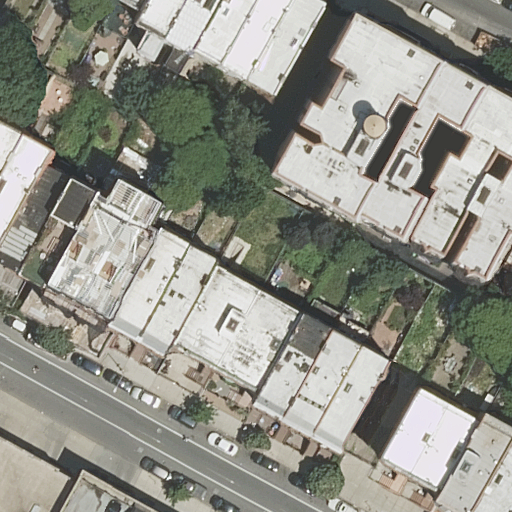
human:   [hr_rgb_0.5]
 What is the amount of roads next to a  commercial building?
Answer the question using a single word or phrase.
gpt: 0

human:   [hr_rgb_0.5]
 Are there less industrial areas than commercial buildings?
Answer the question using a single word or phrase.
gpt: no

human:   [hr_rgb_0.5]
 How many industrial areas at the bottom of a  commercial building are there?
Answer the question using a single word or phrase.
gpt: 0

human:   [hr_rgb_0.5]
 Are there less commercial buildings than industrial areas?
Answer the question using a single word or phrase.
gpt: yes

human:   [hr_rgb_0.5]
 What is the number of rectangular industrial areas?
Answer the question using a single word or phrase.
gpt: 1

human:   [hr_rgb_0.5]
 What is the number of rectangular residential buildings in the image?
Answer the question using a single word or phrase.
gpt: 17

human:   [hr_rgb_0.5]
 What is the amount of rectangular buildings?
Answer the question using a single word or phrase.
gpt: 17

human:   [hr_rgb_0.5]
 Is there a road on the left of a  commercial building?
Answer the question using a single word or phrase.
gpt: no

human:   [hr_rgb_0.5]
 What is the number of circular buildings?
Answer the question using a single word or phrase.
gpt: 0

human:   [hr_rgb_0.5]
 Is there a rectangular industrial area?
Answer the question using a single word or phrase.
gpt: yes

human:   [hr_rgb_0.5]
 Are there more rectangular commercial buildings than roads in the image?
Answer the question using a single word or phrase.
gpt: no

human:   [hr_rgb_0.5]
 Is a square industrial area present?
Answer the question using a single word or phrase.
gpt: no

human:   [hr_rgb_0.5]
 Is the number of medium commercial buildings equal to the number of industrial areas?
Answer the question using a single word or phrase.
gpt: no

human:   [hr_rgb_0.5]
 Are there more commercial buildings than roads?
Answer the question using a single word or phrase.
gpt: no

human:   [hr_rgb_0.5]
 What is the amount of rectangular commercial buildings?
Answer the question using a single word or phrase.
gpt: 0

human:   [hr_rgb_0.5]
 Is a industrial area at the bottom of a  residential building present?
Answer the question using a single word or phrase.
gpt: yes

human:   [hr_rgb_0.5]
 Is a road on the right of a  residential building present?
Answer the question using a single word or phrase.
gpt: yes

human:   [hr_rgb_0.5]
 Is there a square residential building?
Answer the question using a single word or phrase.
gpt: no

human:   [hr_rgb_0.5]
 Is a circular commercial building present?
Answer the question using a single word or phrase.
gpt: no

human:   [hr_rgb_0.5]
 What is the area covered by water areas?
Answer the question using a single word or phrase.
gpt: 0m2

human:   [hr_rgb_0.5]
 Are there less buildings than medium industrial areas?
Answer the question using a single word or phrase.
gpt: no

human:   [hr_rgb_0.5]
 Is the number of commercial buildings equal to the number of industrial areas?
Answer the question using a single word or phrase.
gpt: no

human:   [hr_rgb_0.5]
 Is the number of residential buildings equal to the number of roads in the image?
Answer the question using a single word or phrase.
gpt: no

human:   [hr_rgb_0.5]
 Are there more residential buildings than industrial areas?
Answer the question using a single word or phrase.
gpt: yes

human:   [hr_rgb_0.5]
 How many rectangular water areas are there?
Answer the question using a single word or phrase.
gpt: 0

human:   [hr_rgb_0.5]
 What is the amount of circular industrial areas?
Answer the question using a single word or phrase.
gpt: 0

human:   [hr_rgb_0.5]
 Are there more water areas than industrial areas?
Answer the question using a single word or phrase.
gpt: no

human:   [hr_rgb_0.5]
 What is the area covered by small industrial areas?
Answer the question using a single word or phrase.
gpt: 0m2

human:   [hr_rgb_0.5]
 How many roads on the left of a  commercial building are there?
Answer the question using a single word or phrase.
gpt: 0

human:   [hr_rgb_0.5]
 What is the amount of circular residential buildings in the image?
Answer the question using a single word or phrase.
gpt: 0

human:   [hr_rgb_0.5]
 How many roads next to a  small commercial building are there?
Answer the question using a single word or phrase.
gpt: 0

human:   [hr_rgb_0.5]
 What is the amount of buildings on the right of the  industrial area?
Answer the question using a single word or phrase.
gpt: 5

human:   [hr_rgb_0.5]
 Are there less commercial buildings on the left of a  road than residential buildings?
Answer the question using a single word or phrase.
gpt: yes

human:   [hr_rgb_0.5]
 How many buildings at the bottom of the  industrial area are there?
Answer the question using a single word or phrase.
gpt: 3

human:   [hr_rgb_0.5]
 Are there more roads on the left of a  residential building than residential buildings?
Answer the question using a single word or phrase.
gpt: no

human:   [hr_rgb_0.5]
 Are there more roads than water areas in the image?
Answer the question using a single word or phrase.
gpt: yes